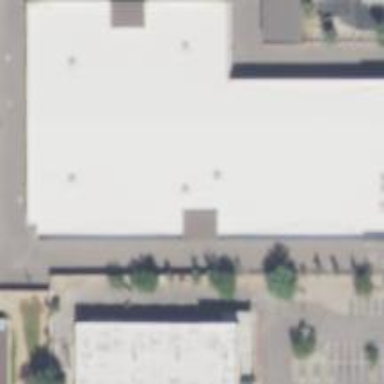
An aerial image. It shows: Storage rental shop located in building.